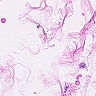
Metastatic tissue present: no